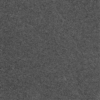
Label: dusty